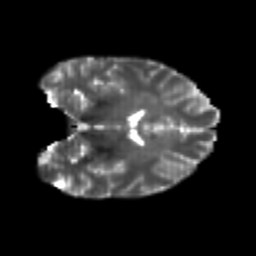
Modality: T2w
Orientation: coronal
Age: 24
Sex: female
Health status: healthy
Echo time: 0.074 s